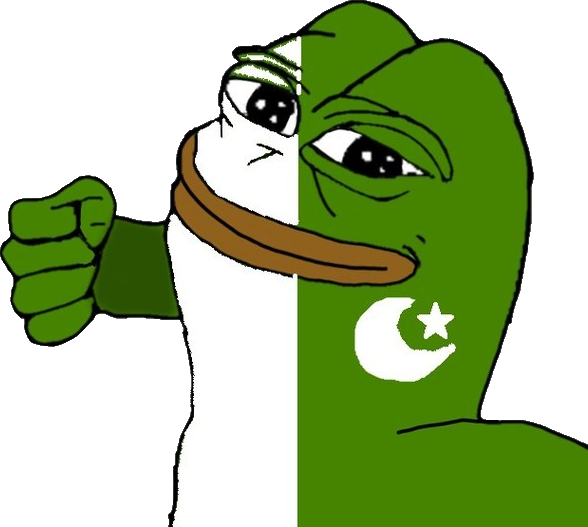
Label: 5_Pepe